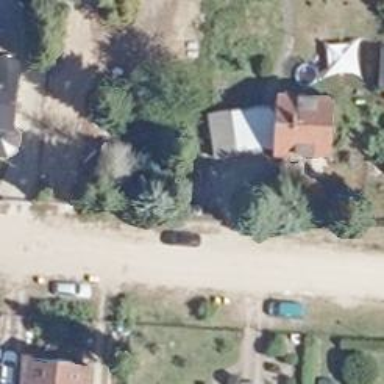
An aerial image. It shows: Residential road with dirt surface.